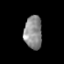
Tissue: prostate
Cell type: T cells
Senescence score: 0.3597
Nuclear area (px): 586
Mean DAPI intensity: 139.956